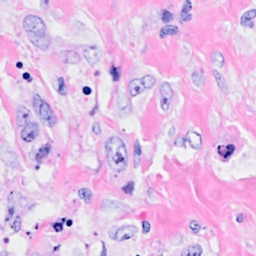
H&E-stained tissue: Breast